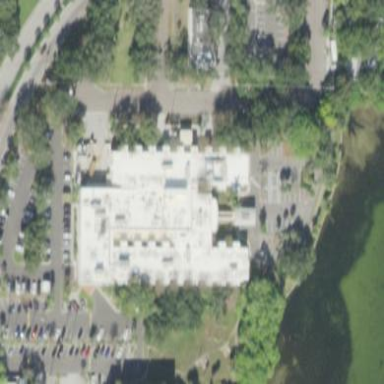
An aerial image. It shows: Hospital building.